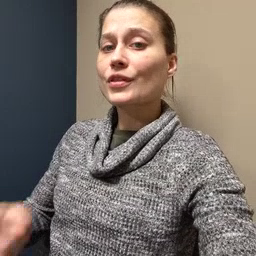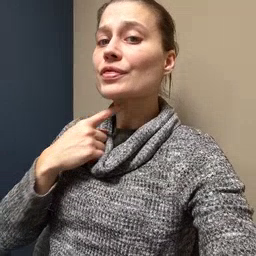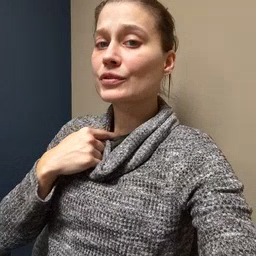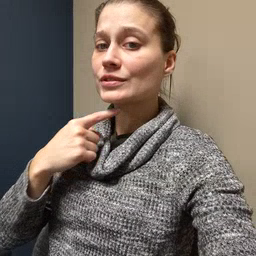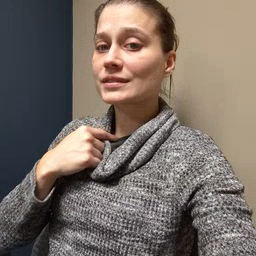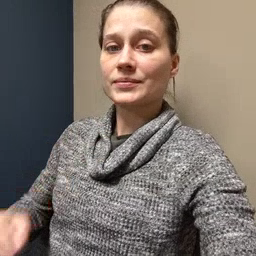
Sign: thirsty